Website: lowes
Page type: account-selection
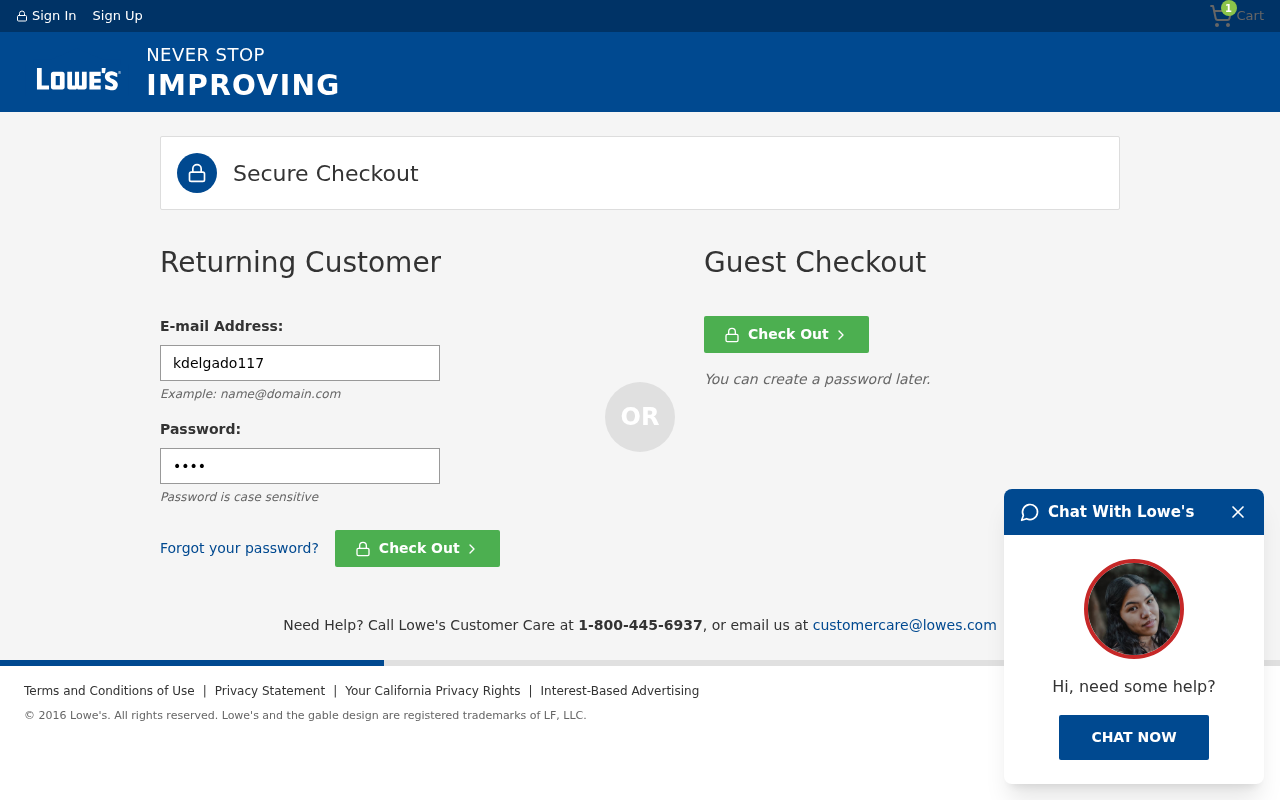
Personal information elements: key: PII_LOGIN_USERNAME
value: kdelgado117
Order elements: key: ORDER_NUM_ITEMS
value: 1